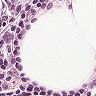
Metastatic tissue present: no